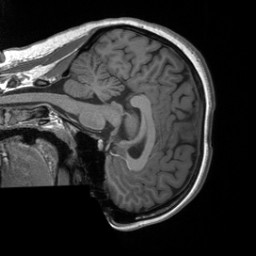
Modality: T1w
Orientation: sagittal